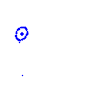
Particle: kaon